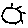
Label: sun